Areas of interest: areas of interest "Sport and cultural"
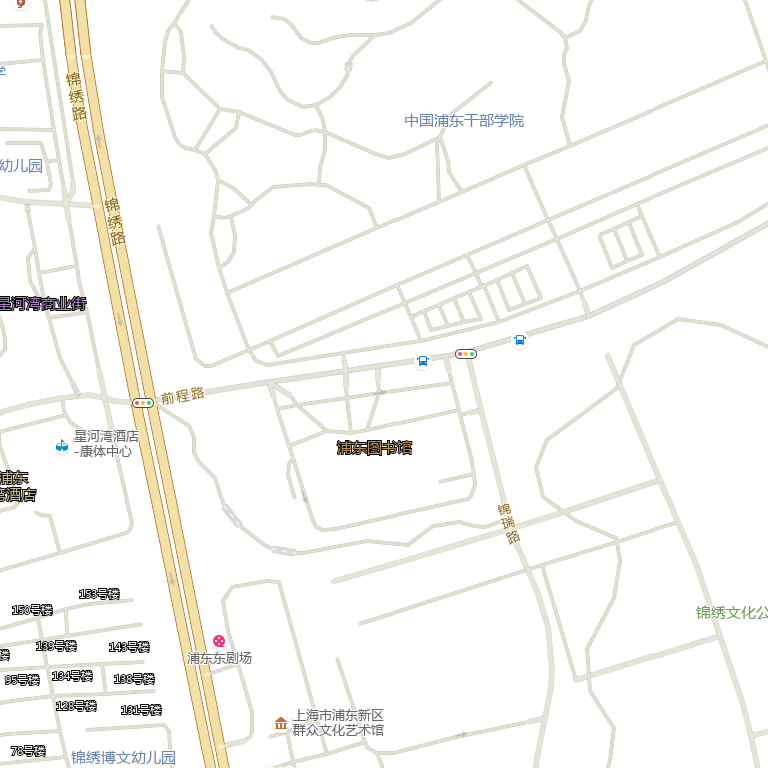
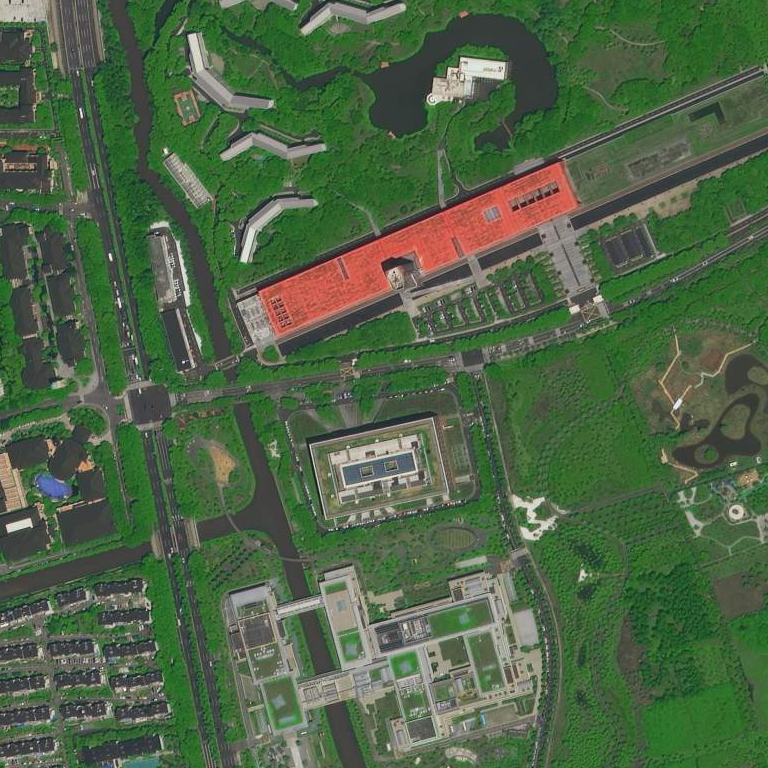